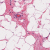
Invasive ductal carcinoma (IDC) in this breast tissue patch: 0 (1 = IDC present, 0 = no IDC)